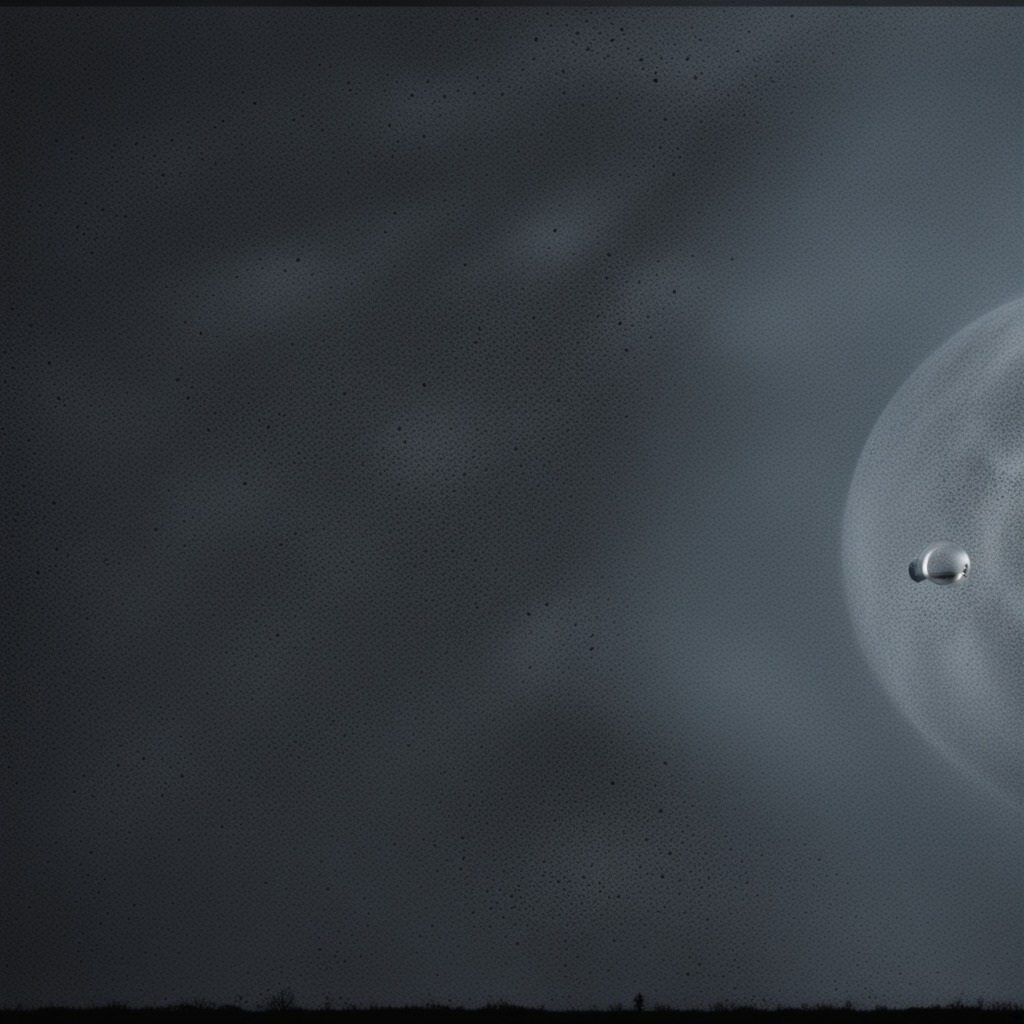
A rubber O-ring is lying on the clean granite table inside a workshop at night dim ambient light soft shadows worn but